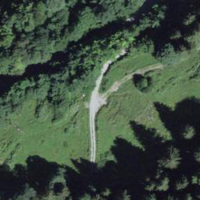
EUNIS habitat code: 43
Species observed at this site:
Asplenium scolopendrium